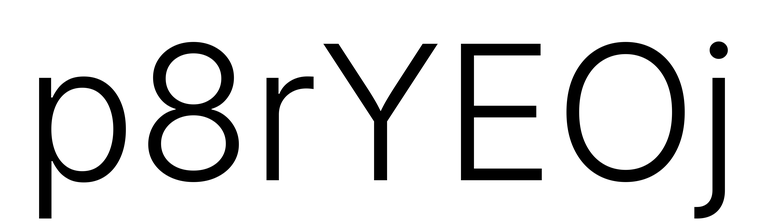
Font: Inter_Light